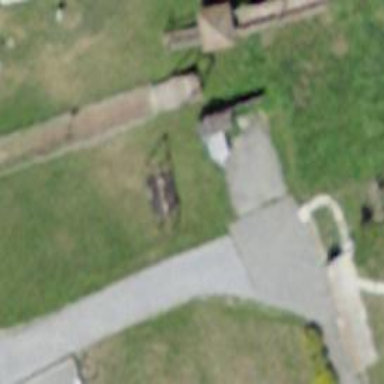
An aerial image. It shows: Playground featuring swings.